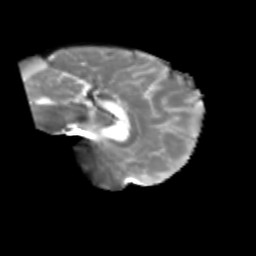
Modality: T2w
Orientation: sagittal
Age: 29
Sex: male
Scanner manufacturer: siemens
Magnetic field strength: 3 T
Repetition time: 1.8 s
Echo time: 0.07 s